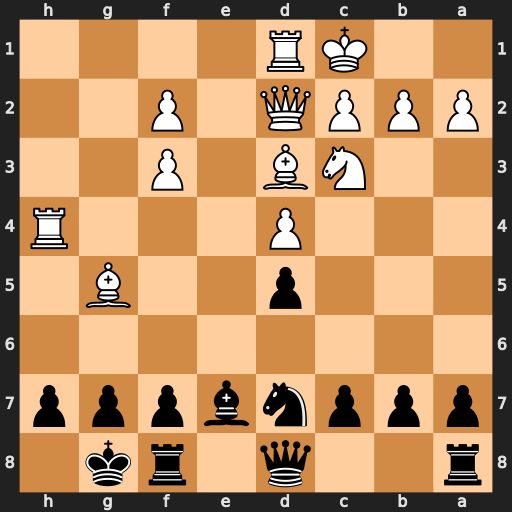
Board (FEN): r2q1rk1/pppnbppp/8/3p2B1/3P3R/2NB1P2/PPPQ1P2/2KR4
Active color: b
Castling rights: -
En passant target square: -
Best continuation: Bxg5 Bxh7+ Kh8 Bf5+ Bxh4